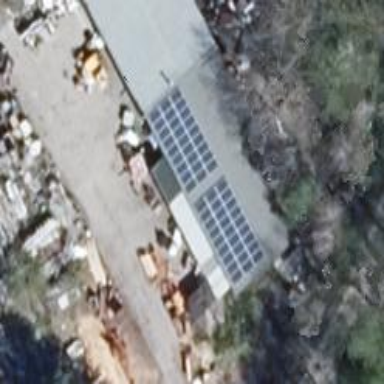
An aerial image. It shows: Solar power generator using photovoltaic panels.